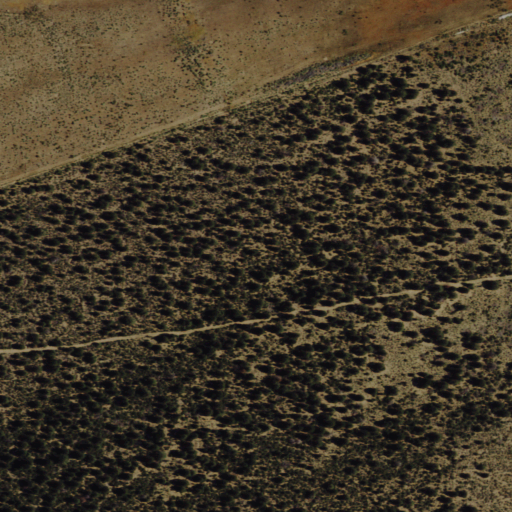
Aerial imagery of valley in California named Cottonwood Canyon containing evergreen forest, shrub, and grassland